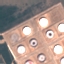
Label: Industrial